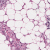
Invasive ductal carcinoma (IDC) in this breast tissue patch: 1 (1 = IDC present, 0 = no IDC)